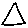
Label: triangle